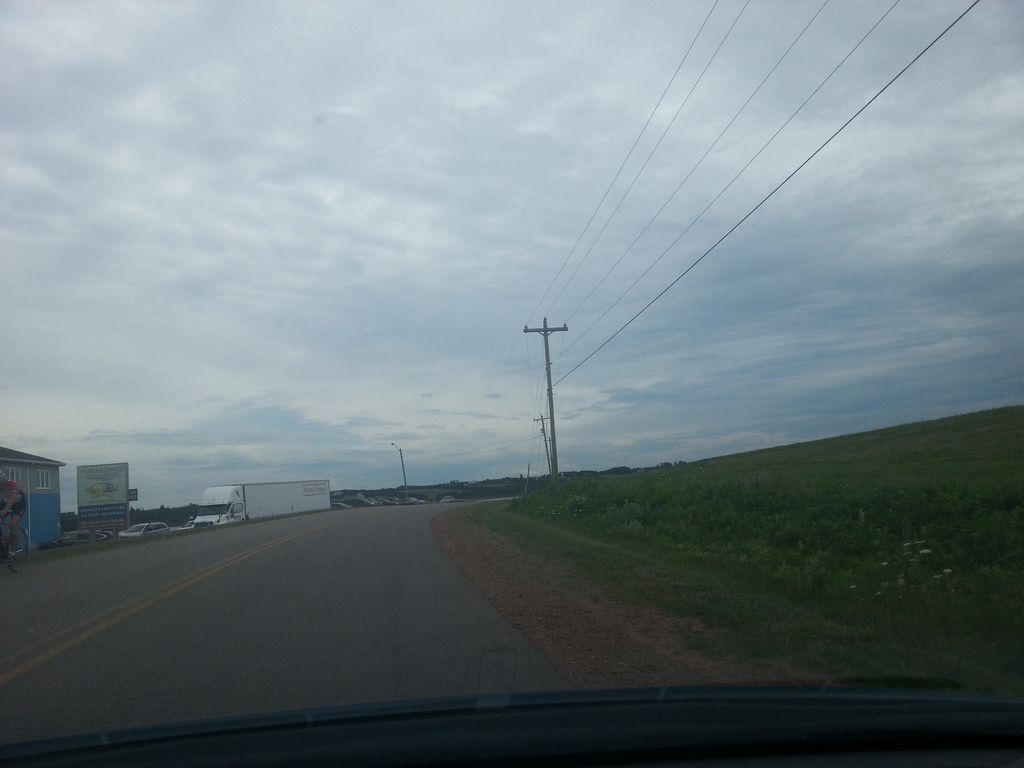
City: charlottetown